I will show an image sequence of human cooking. I have annotated the images with numbered circles. Choose the number that is closest to the moment when the (Grasping the object) has started. You are a five-time world champion in this game. Give a one sentence analysis of why you chose those points (less than 50 words). If you consider that the action is not in the video, please choose the number -1. Provide your answer at the end in a json file of this format: {"points": []}
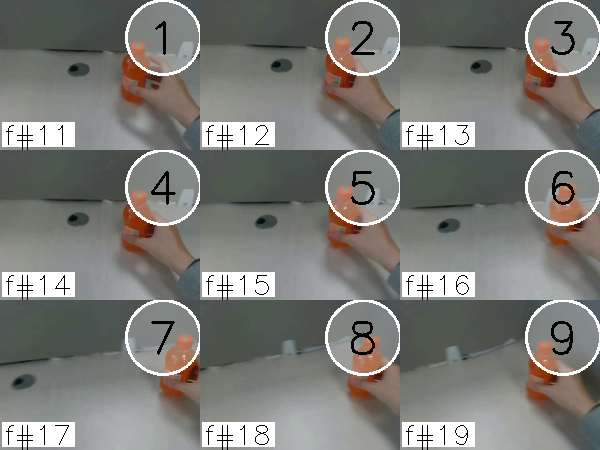
Frame 3 shows the clearest moment of hand-object contact.
{"points": [3]}